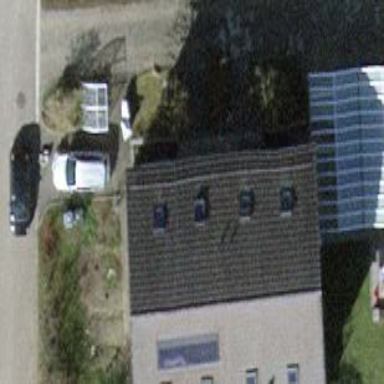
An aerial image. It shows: Gabled house with grey roof tiles.